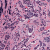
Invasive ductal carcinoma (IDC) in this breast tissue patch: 1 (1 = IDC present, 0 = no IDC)